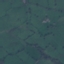
Land use / land cover: Pasture